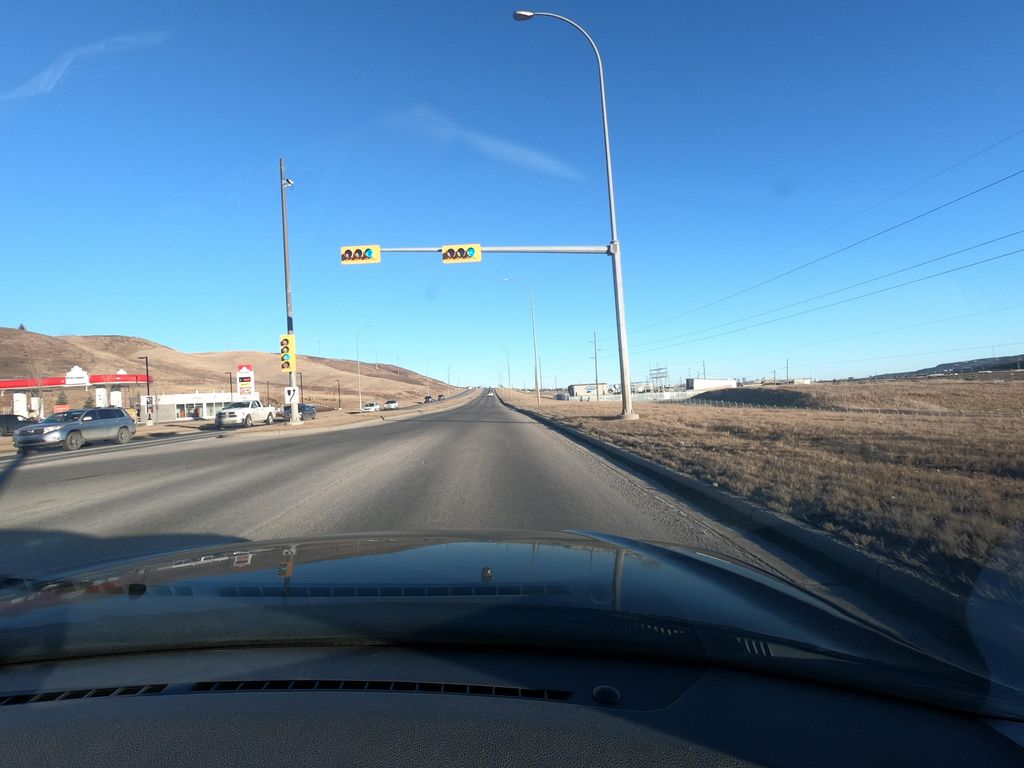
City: calgary